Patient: sex M, age 68
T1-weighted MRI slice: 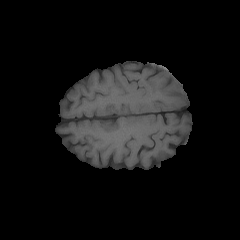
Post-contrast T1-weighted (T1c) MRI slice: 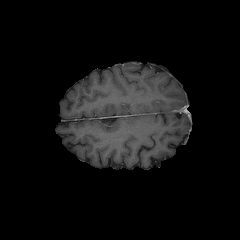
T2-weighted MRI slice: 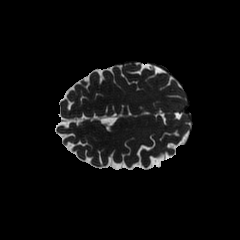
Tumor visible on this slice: no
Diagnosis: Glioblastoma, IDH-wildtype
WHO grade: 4